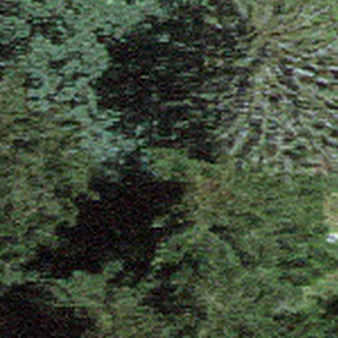
Label: other